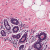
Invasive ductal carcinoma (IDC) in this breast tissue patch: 0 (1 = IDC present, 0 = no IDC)